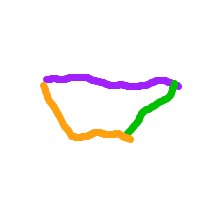
Shape: trapezoid